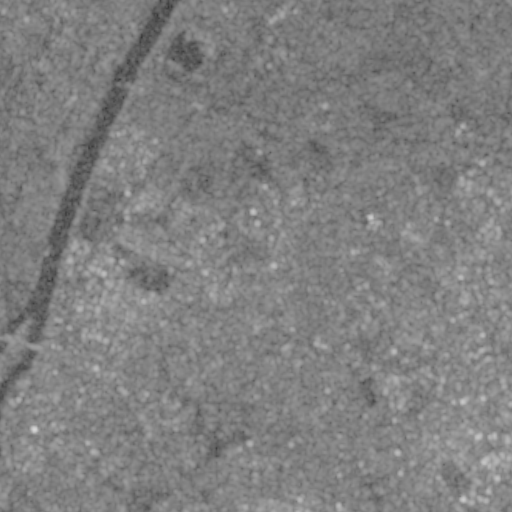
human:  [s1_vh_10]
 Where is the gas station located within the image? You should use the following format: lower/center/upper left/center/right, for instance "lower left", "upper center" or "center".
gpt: The gas station is located in the center left of the image.
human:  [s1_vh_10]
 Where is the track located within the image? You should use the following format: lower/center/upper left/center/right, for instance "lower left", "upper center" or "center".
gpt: The track is located in the center left of the image.
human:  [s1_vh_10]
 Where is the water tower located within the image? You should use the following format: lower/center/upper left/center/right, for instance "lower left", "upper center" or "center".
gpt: The water tower is located in the lower right of the image.
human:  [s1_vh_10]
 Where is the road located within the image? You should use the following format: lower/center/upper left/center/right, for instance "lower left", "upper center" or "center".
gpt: There is no road in the image.

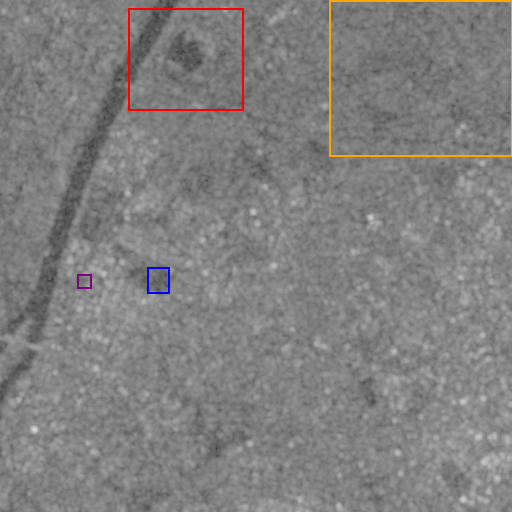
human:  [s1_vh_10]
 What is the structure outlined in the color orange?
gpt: The structure outlined in orange is a crop field.
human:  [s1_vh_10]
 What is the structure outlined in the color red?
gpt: The structure outlined in red is a park.
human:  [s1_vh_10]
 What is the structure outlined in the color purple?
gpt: The structure outlined in purple is a parking lot.
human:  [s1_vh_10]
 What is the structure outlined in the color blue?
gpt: The structure outlined in blue is a track.
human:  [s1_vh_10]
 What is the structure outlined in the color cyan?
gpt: There is no cyan outline.